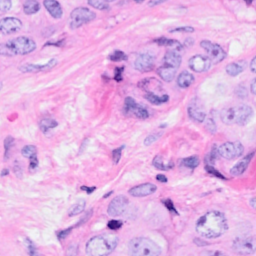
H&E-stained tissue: Breast